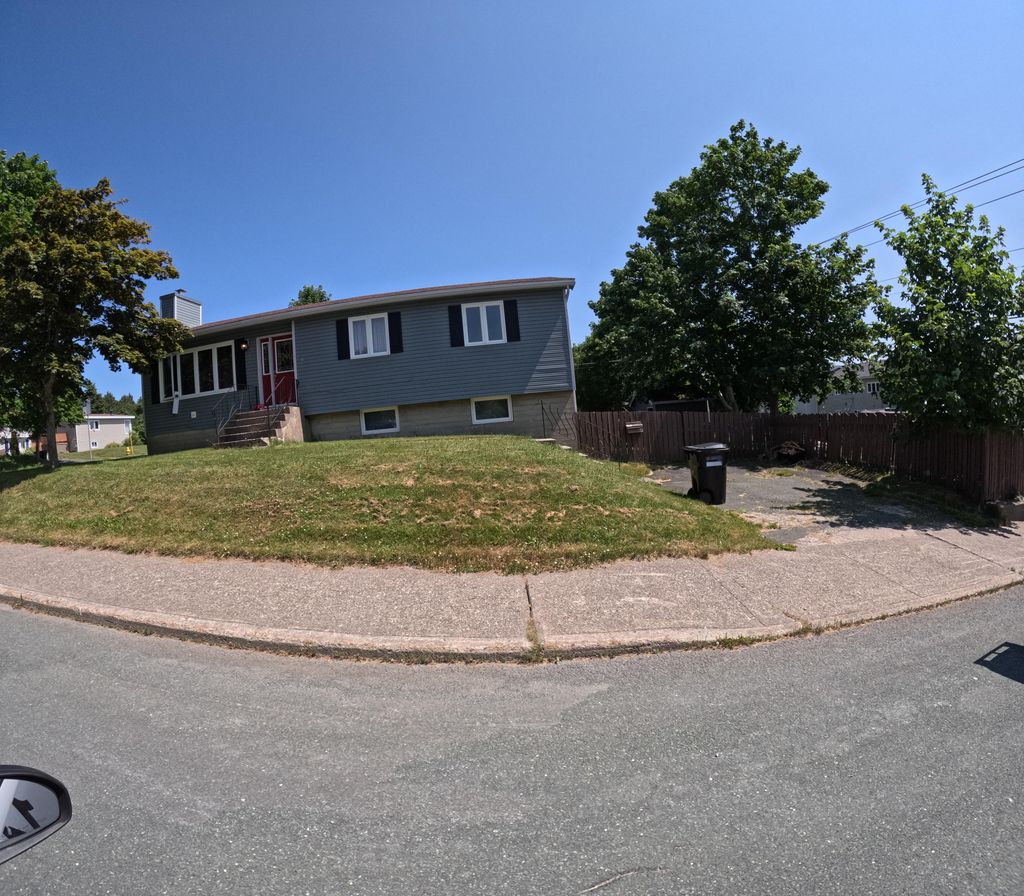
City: st_johns